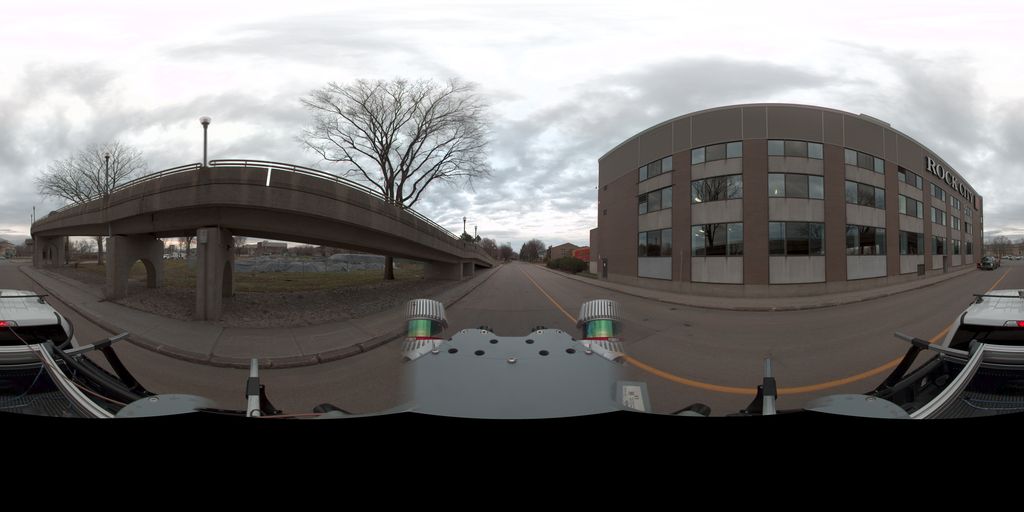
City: quebec_city